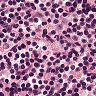
Metastatic tissue present: no